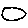
Label: circle